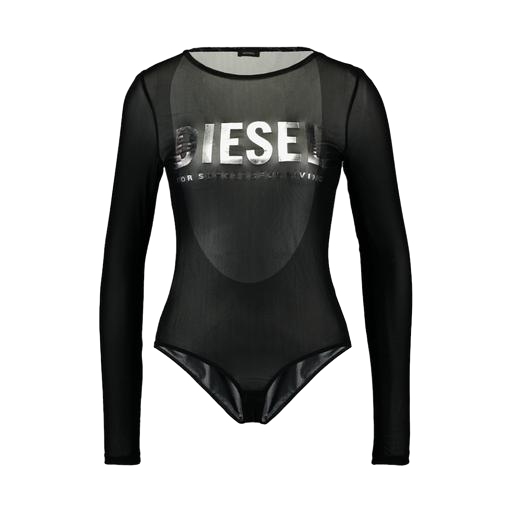
sheer long sleeve, black sheer branded top, black mira cape-effect bodysuit, white background